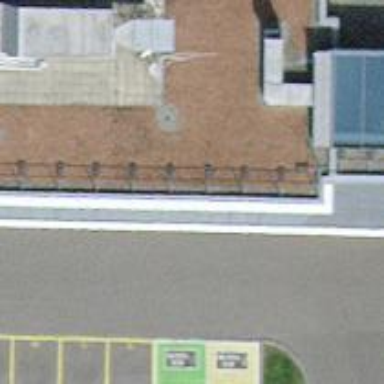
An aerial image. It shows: Charging station.